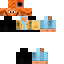
A male human skin with medium skin, wearing brown long hair dressed in a blue hoodie and black pants, featuring a closed mouth.